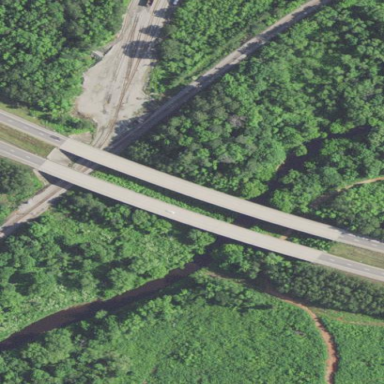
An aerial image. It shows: Man-made bridge.